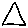
Label: triangle